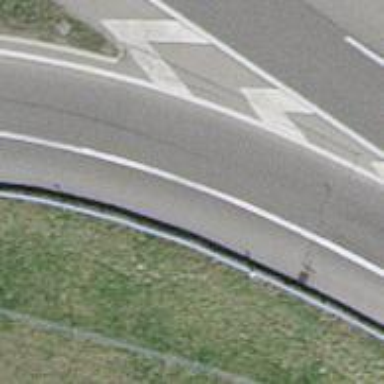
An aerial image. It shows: Asphalt motorway link.